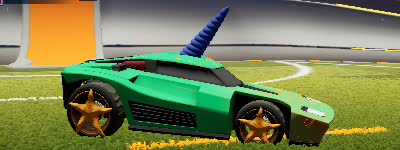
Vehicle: breakout